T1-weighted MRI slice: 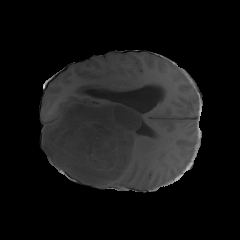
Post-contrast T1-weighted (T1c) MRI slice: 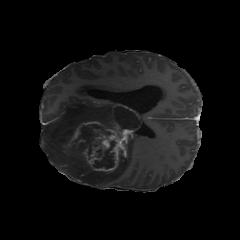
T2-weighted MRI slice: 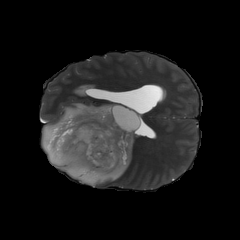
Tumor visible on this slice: yes